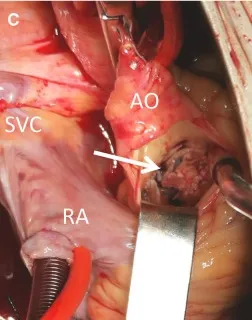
Transthoracic echocardiogram and intraoperative view of the vegetations. And mitral annulus.
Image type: medical_photograph (other_medical_photograph)